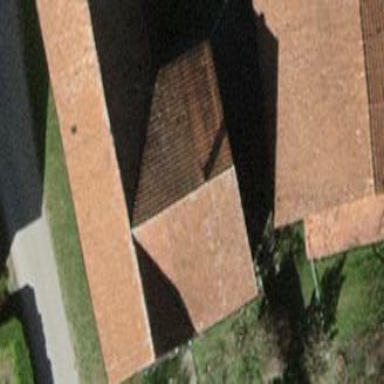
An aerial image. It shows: Detached building.